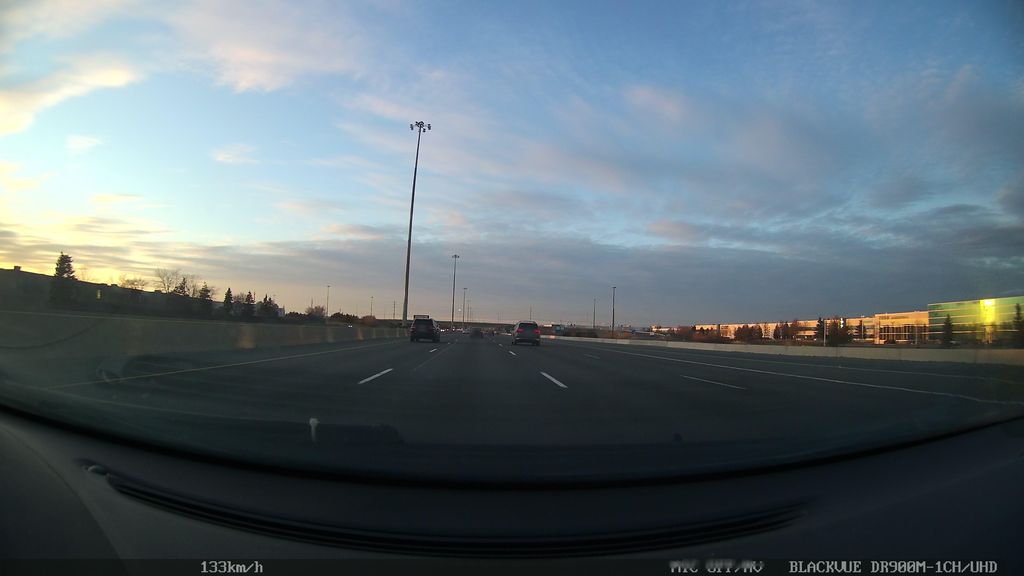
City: toronto